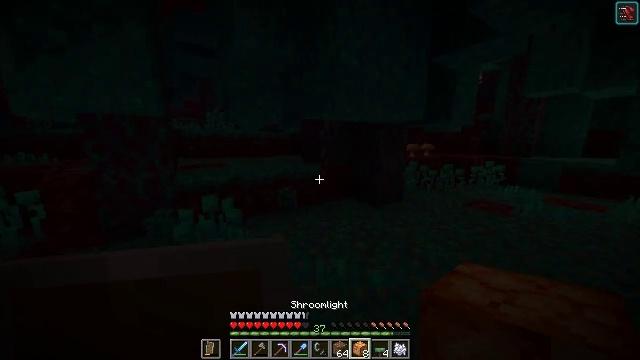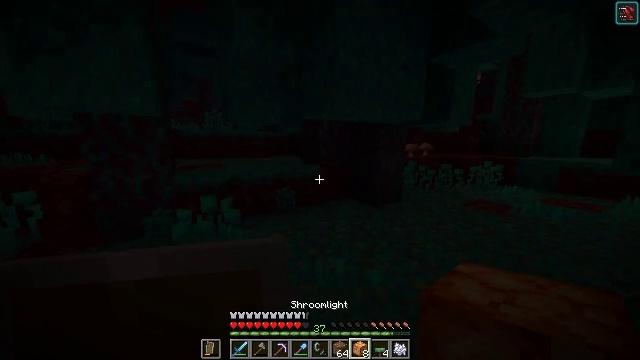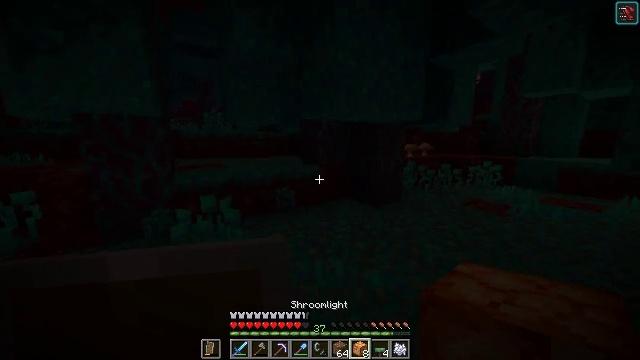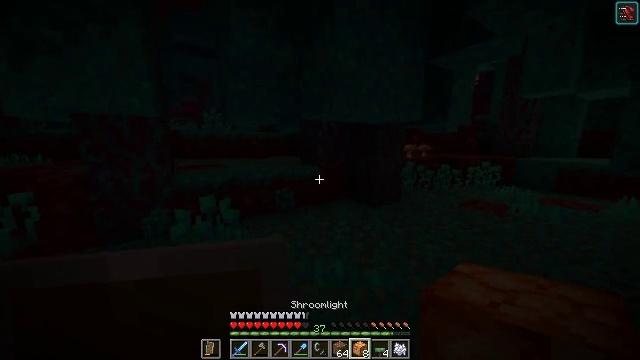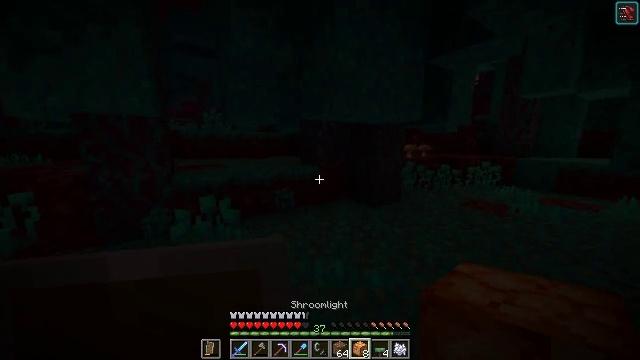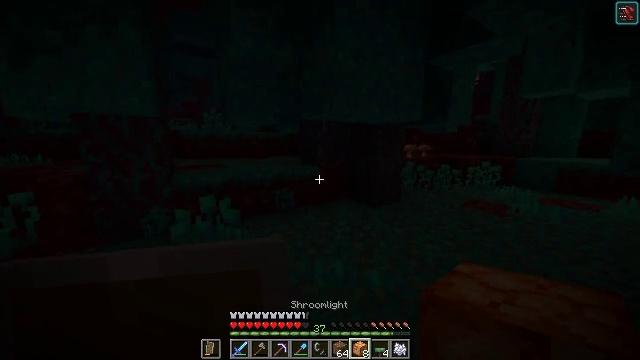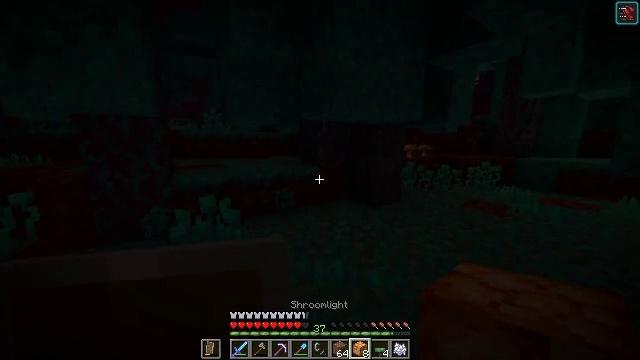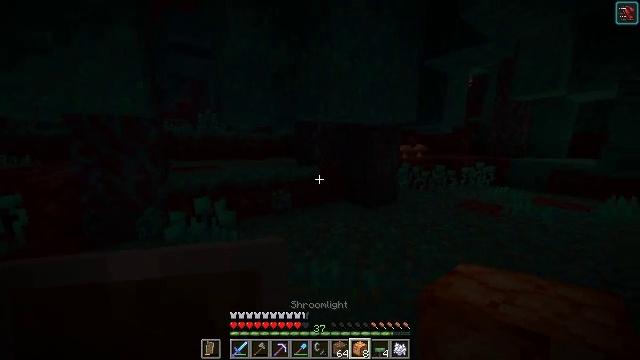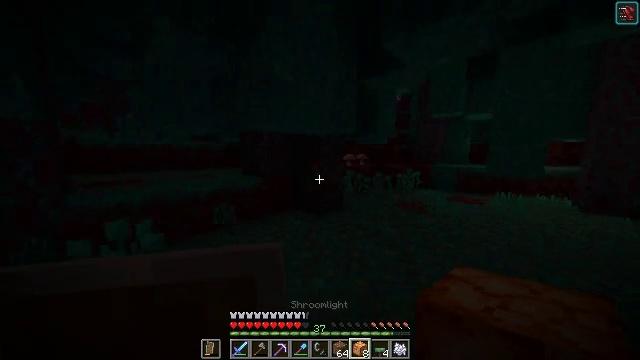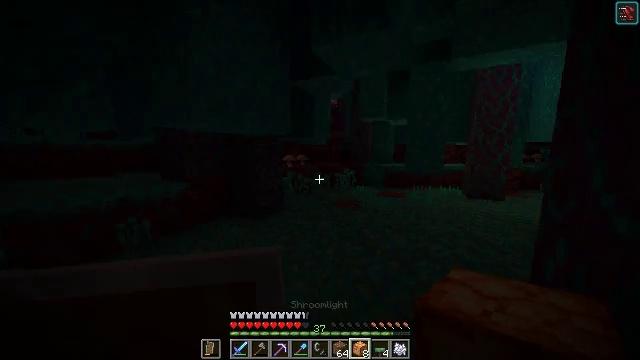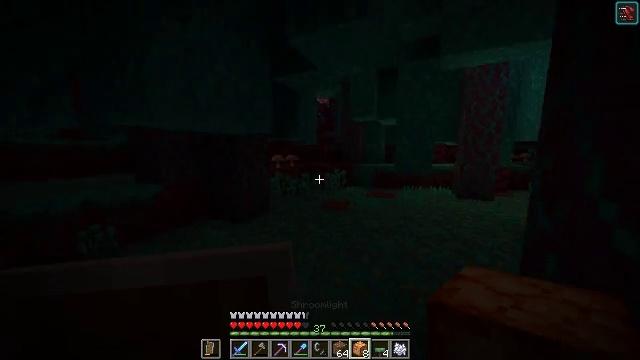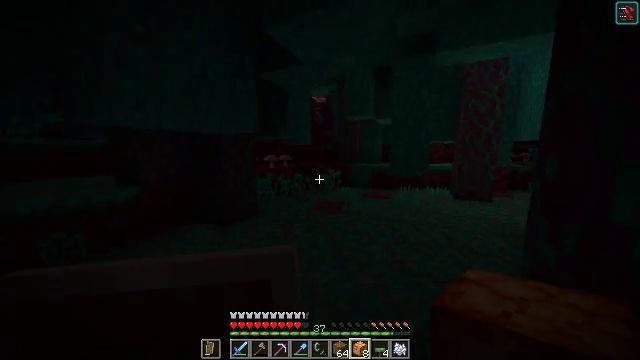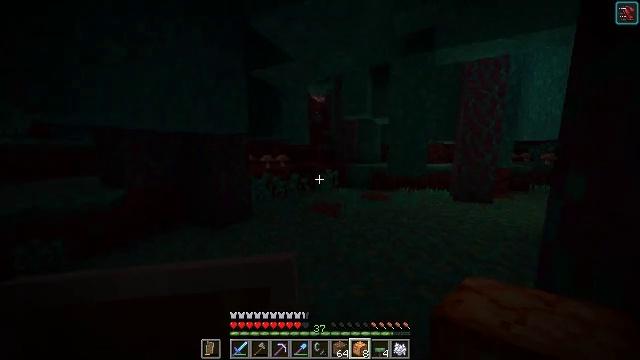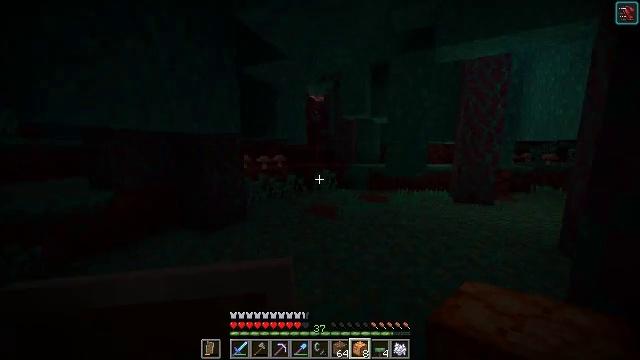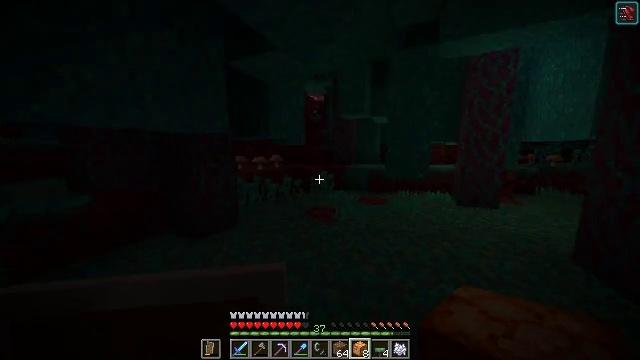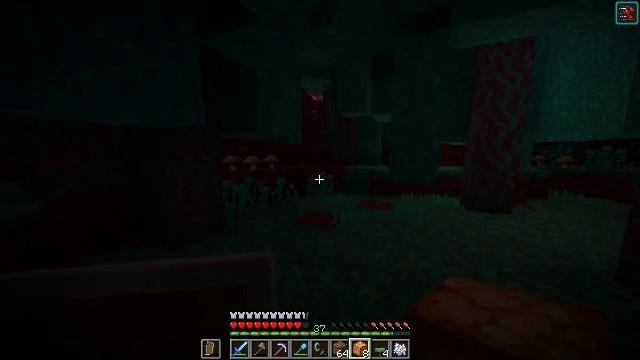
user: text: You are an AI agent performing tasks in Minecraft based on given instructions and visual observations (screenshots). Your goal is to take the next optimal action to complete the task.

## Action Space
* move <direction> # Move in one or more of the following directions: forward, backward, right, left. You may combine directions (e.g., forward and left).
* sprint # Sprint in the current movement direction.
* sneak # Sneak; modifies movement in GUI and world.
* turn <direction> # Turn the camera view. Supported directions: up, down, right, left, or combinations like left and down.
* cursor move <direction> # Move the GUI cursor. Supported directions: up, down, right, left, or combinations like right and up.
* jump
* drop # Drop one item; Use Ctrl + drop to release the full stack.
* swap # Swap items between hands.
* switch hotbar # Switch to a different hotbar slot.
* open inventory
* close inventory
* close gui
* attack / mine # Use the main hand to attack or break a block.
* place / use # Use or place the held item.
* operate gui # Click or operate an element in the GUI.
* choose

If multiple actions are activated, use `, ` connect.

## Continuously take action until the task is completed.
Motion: motion action
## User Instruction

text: Remove crimson fungus from its spot.
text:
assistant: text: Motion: no_op
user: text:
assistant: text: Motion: no_op
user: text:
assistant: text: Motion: no_op
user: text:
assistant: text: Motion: no_op
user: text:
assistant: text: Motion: no_op
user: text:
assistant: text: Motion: no_op
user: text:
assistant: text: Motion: turn right
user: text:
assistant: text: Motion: move right, turn right and up
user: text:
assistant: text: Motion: move forward and move right, turn right
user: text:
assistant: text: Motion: move forward and move right, turn right
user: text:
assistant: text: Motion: move forward and move right
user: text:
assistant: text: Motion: move forward and move right
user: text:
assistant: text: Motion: move forward
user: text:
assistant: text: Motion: move forward
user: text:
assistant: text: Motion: move forward
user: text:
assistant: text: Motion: move forward
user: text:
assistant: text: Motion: move forward, turn right
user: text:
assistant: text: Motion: move forward, turn right and up
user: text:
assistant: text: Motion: move forward, turn right and up
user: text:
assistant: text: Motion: move forward, turn up
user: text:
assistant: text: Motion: move forward
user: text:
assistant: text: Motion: move forward
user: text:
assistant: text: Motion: move forward
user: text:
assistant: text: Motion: move forward, turn left
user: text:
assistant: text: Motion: move forward, turn left
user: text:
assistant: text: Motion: move forward, turn left
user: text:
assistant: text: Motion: move forward, turn left
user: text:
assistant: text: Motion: move forward, turn left
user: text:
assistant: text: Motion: move forward, turn left
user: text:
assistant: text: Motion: move forward and move right, turn left and up